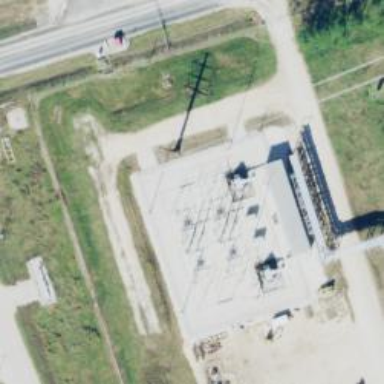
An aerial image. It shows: Switch used for power control.